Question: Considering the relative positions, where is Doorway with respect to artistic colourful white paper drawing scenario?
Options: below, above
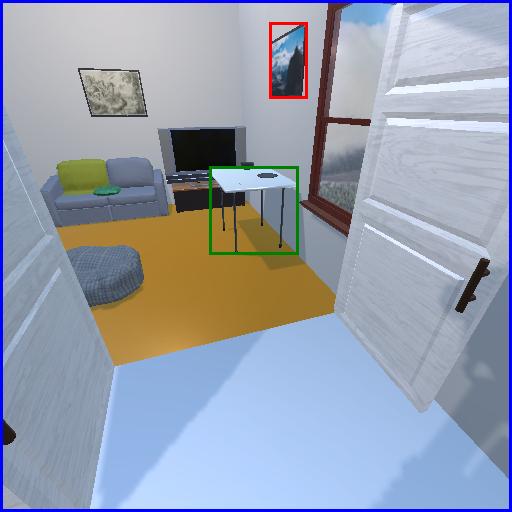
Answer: below